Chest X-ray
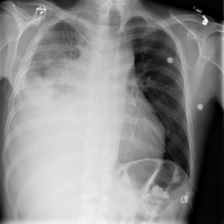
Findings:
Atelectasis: negative
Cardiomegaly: negative
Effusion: positive
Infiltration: positive
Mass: positive
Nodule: negative
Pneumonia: negative
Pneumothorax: negative
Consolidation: negative
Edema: negative
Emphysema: negative
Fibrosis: negative
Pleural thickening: negative
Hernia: negative